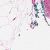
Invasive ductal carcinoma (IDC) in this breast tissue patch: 0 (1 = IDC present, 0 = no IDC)